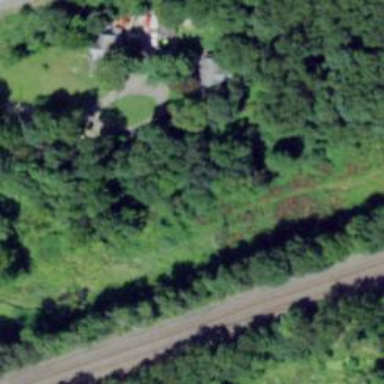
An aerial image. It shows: Abandoned railway.